Field crop: maize
Growth stage: 1
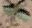
Species: datura